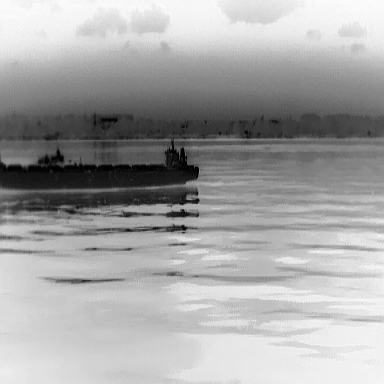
There is a liner in the infrared image.